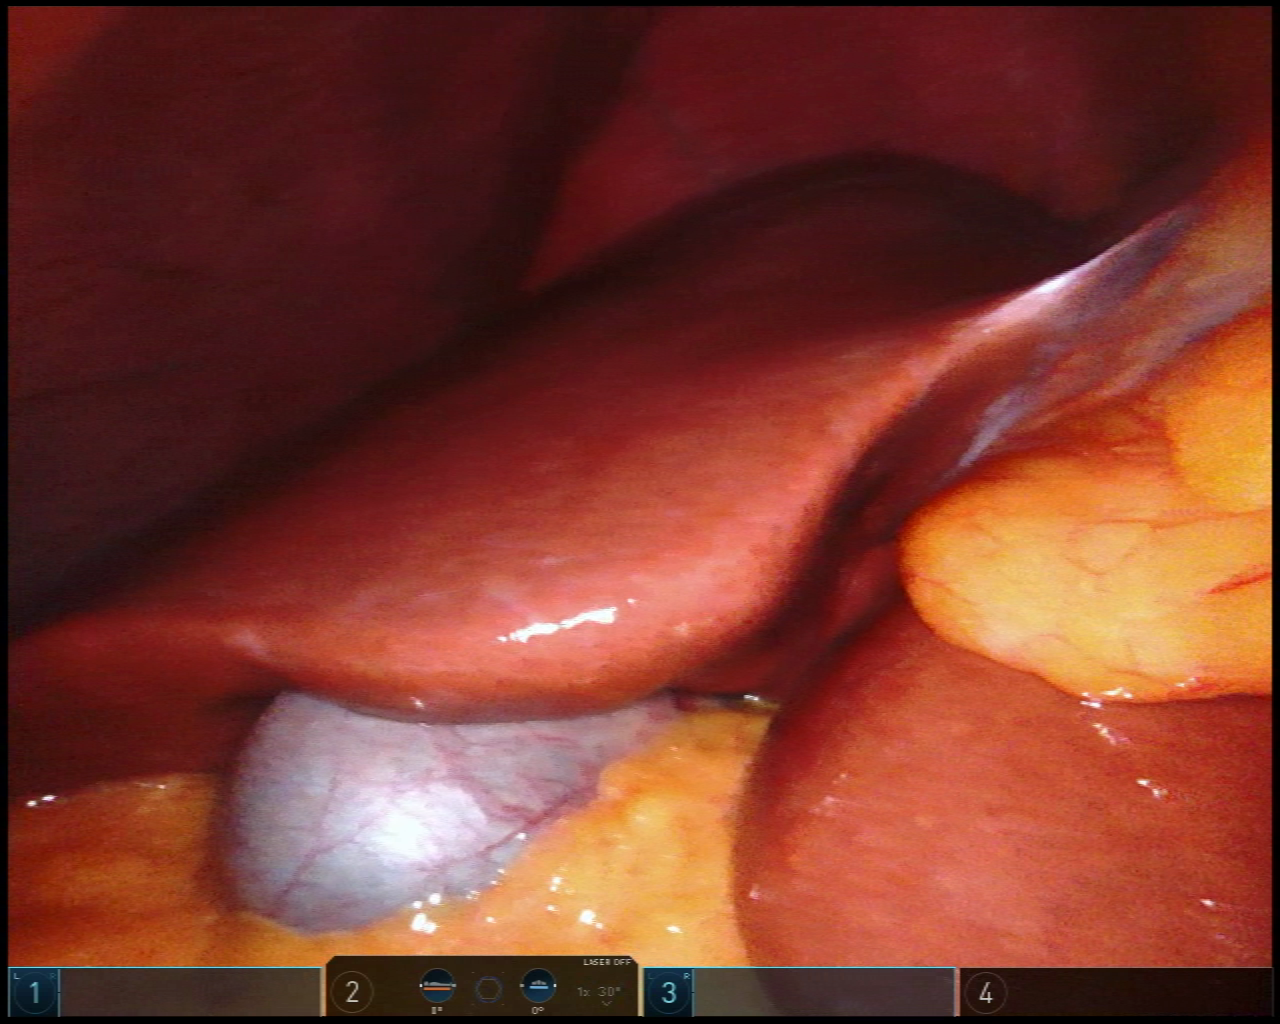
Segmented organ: liver
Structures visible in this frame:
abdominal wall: yes
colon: no
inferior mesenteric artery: no
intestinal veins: no
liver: yes
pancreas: no
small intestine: no
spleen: no
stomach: no
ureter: no
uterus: no
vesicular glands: no